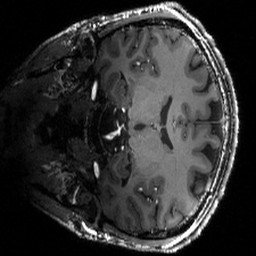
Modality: T1w
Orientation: coronal
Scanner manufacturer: siemens
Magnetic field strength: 6.98 T
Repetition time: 2.05 s
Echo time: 0.00306 s